Interaction volume radius: 10 \u00c5
Interaction volume height: 10 \u00c5
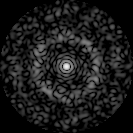
Disorder parameter: 0.7856